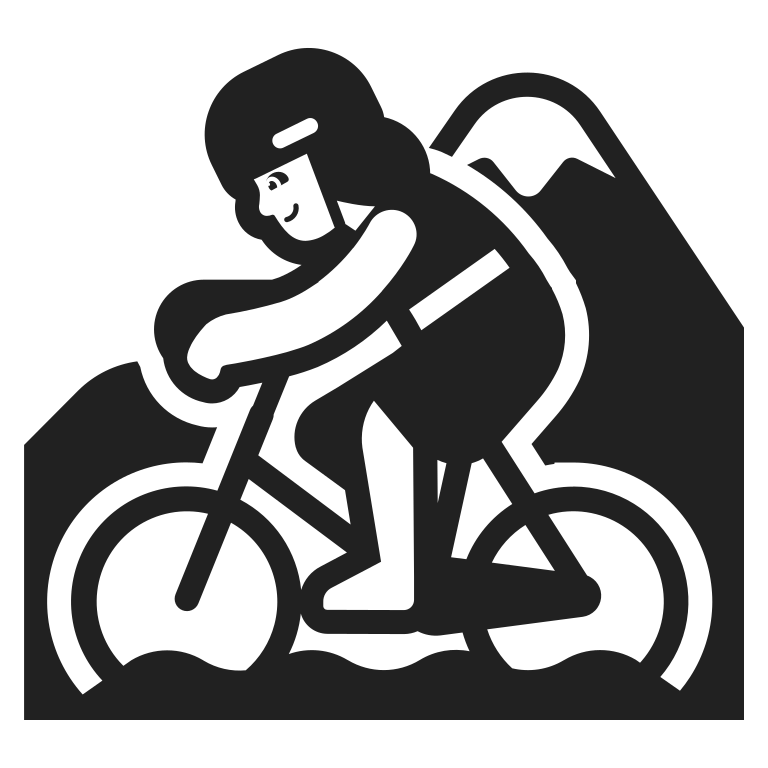
woman mountain biking high contrast default